Aerial crown-view tile of a tropical tree (Barro Colorado Island, Panama), acquired 20240716:
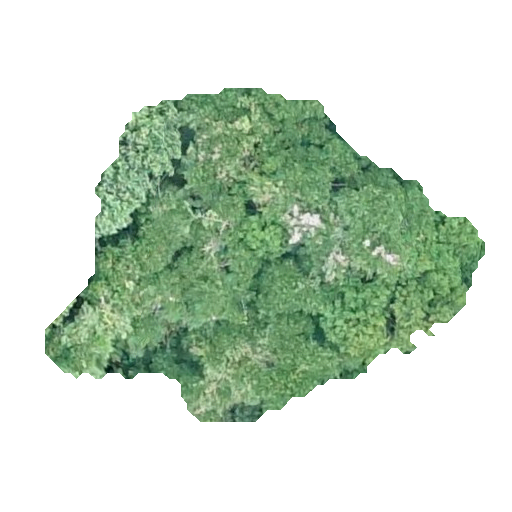
Species: Hura crepitans
GBIF accepted scientific name: Hura crepitans
Crown area: 147.266 m²